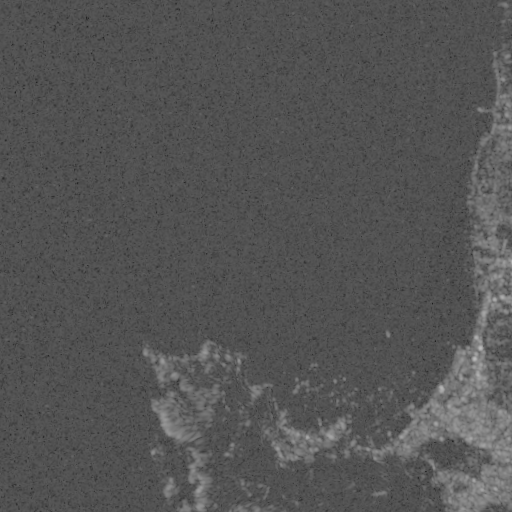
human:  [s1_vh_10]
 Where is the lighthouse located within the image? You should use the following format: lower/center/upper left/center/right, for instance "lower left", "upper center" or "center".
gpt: The lighthouse is located in the lower center of the image.
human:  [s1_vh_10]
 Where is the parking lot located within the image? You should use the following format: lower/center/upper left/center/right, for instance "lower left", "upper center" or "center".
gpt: The parking lot is located in the lower right of the image.
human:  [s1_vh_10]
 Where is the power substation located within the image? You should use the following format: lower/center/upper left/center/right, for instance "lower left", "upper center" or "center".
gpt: The power substation is located in the lower right of the image.
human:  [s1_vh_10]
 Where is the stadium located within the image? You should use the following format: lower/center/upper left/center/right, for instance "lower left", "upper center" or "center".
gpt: The stadium is located in the lower right of the image.
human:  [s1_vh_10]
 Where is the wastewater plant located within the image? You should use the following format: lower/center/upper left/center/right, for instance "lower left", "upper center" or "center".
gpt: The wastewater plant is located in the center right of the image.
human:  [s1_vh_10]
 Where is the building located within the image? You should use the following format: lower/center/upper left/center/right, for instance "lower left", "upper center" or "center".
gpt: There is no building in the image.

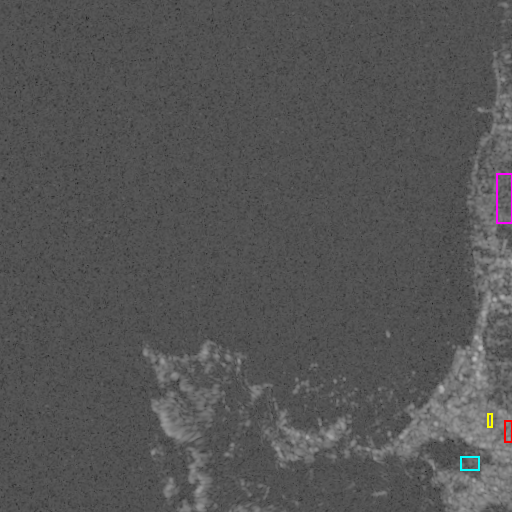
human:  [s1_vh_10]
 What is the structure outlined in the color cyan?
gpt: The structure outlined in cyan is a park.
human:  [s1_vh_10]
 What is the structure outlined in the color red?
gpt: The structure outlined in red is a stadium.
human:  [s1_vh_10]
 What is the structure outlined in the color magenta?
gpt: The structure outlined in magenta is a wastewater plant.
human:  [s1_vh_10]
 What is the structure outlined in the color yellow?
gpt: The structure outlined in yellow is a building.
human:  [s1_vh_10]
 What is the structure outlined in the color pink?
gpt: There is no pink outline.